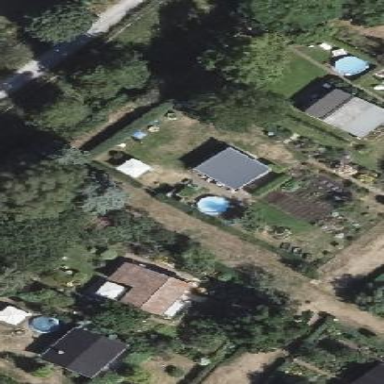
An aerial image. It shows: Plot in the allotments.